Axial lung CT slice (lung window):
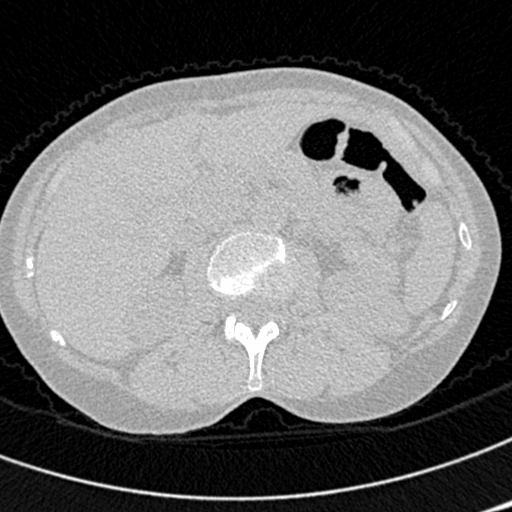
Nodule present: no